Interaction volume radius: 10 \u00c5
Interaction volume height: 15 \u00c5
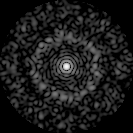
Disorder parameter: 0.8279